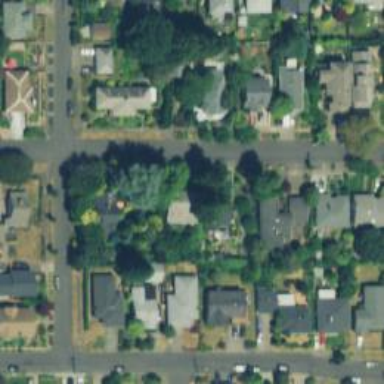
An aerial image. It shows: Residential road with sidewalk on the left side.